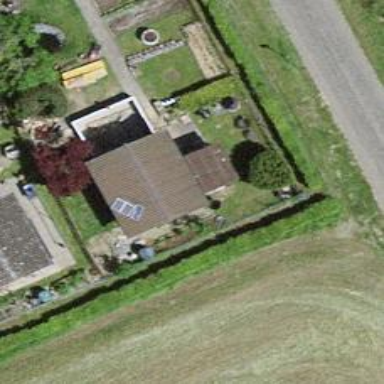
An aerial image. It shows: Allotment house.